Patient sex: M
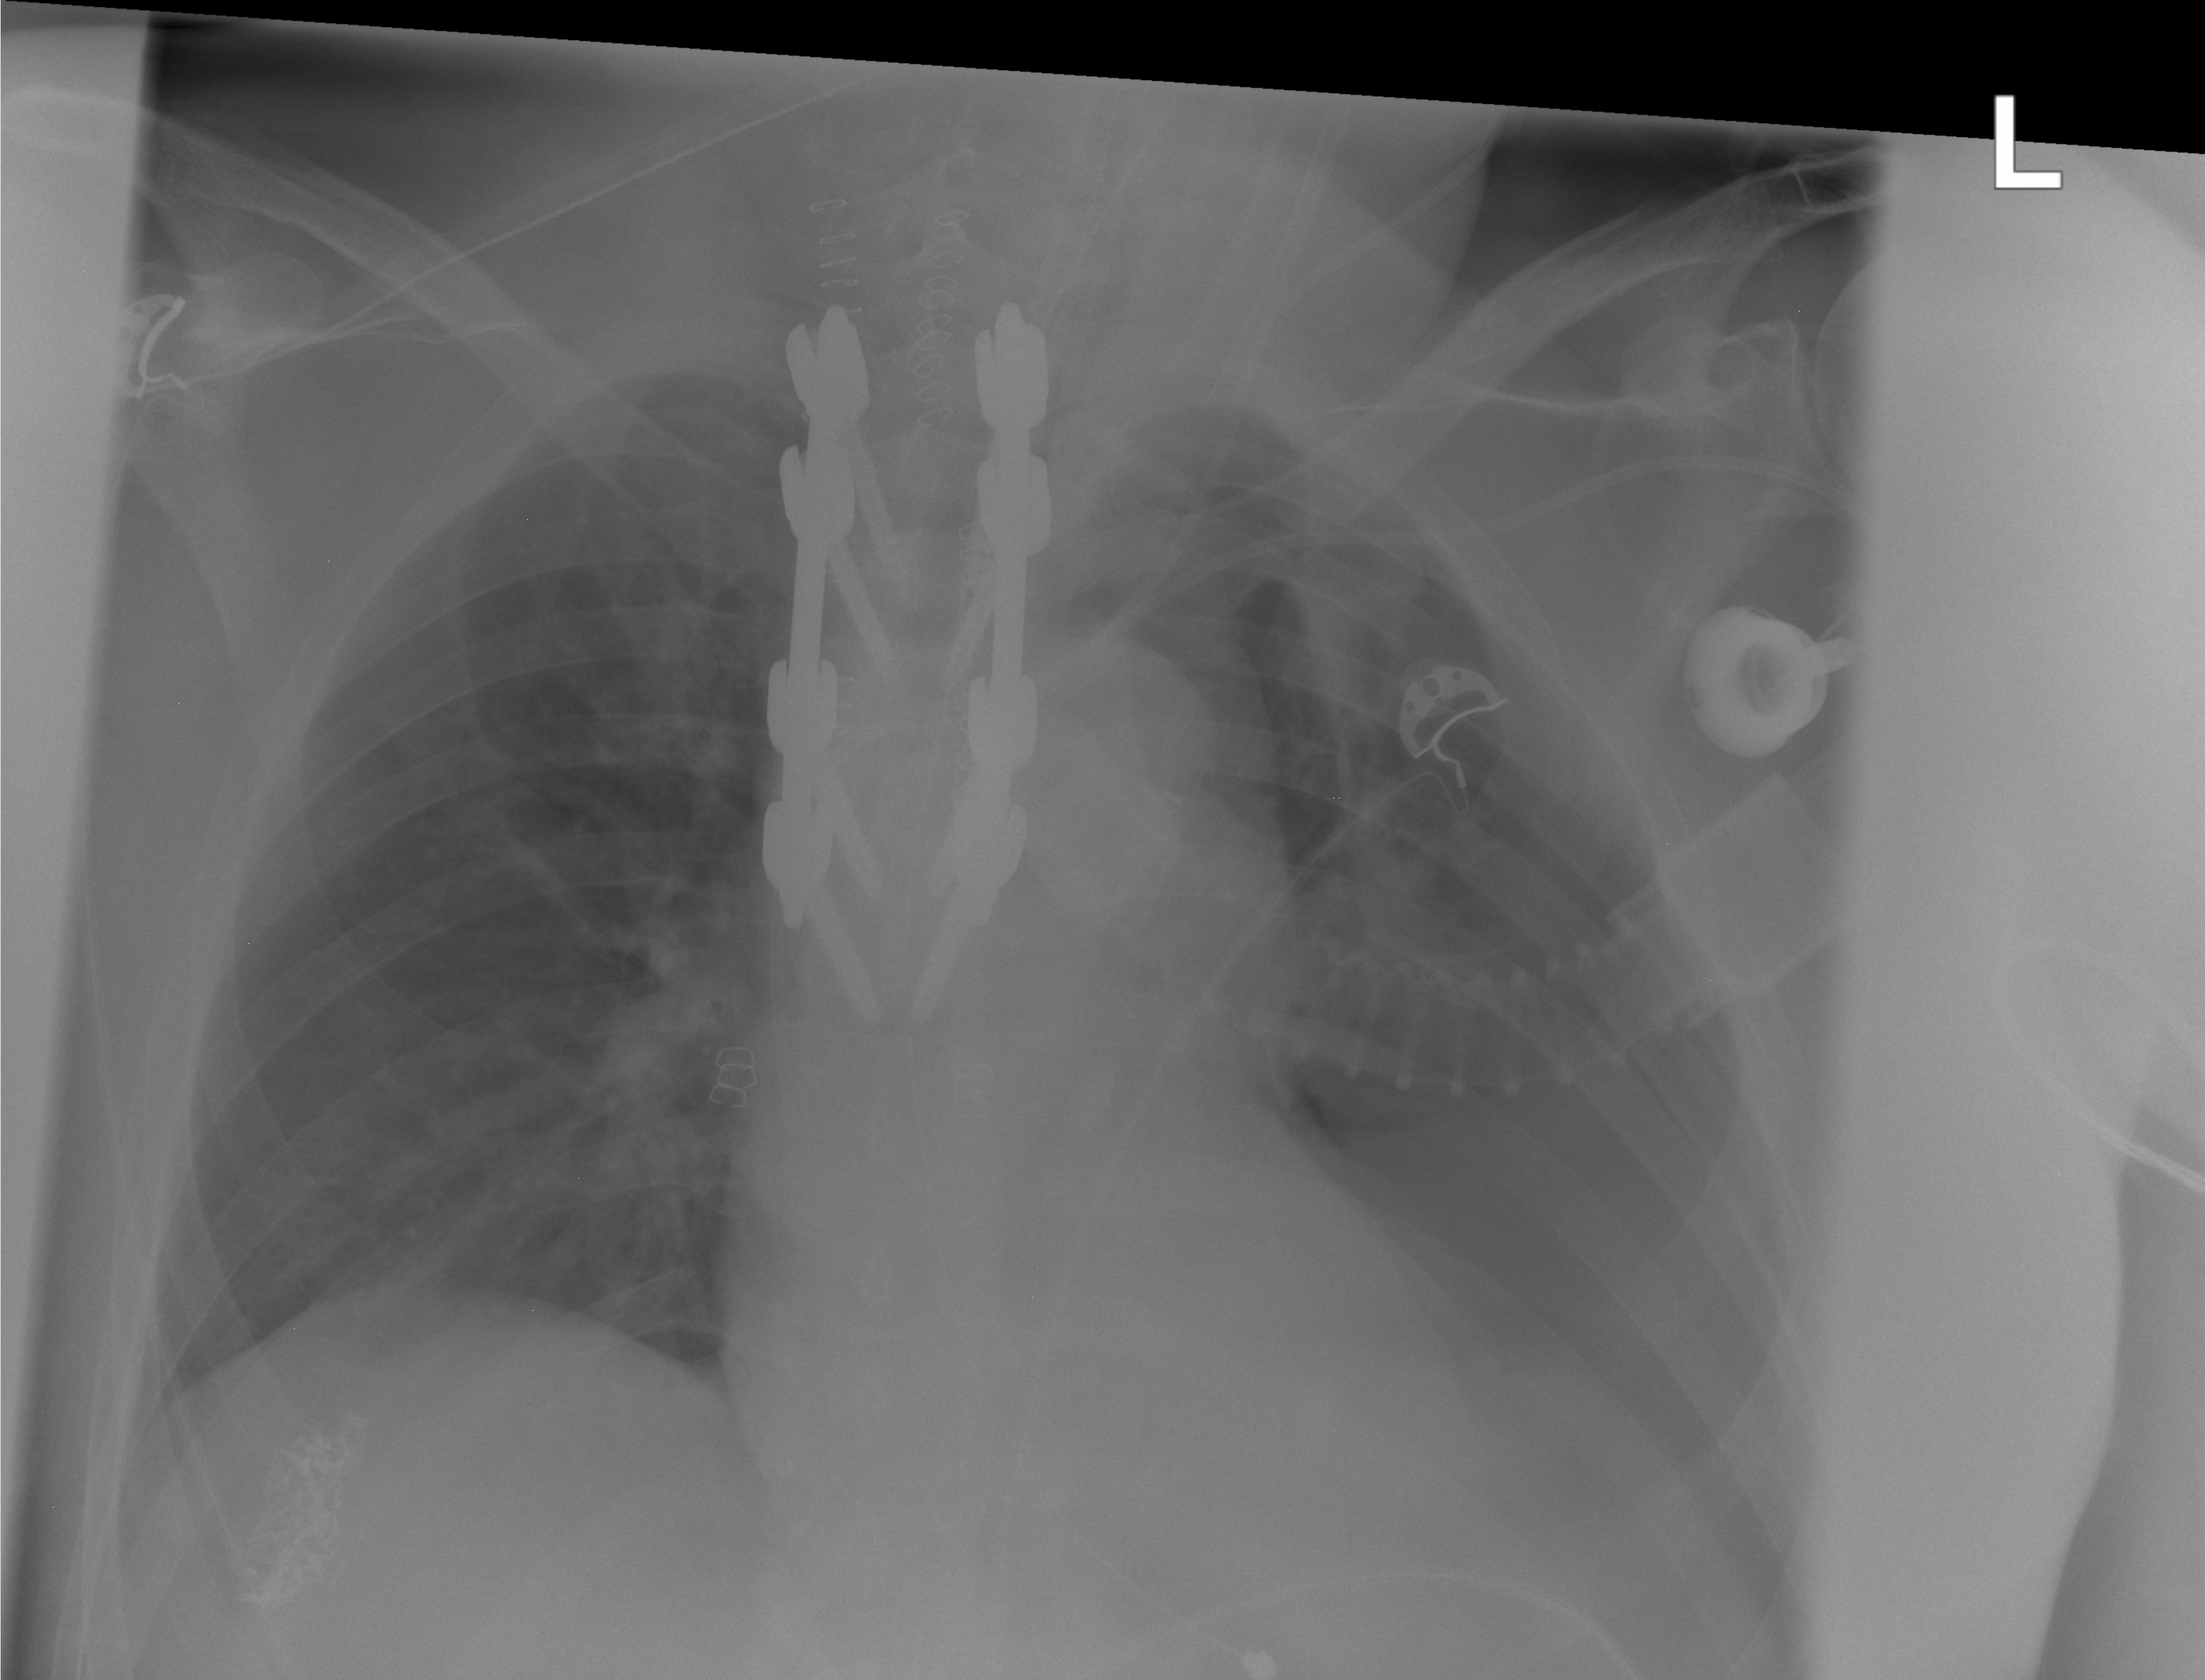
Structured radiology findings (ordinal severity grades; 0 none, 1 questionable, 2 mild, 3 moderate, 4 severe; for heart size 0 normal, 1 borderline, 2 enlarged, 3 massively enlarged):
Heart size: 2
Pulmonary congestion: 2
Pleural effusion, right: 0
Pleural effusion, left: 3
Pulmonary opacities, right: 0
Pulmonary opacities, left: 0
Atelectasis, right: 0
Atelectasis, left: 3